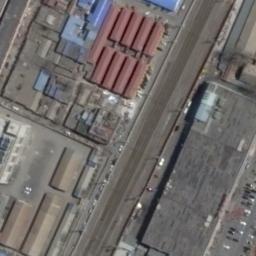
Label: railway